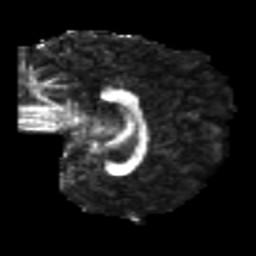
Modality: FA
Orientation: sagittal
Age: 25
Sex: female
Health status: healthy
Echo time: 0.074 s